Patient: sex F, age 58
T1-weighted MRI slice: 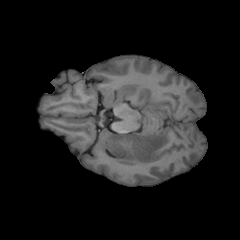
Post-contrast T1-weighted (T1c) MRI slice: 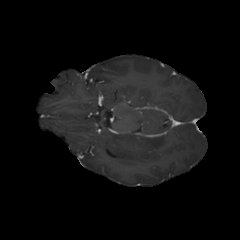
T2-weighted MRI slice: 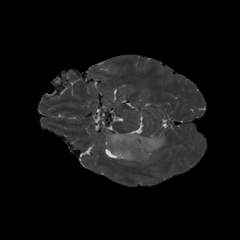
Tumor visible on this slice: yes
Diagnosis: Glioblastoma, IDH-wildtype
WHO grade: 4